Interaction volume radius: 10 \u00c5
Interaction volume height: 10 \u00c5
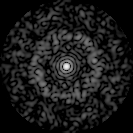
Disorder parameter: 0.8629